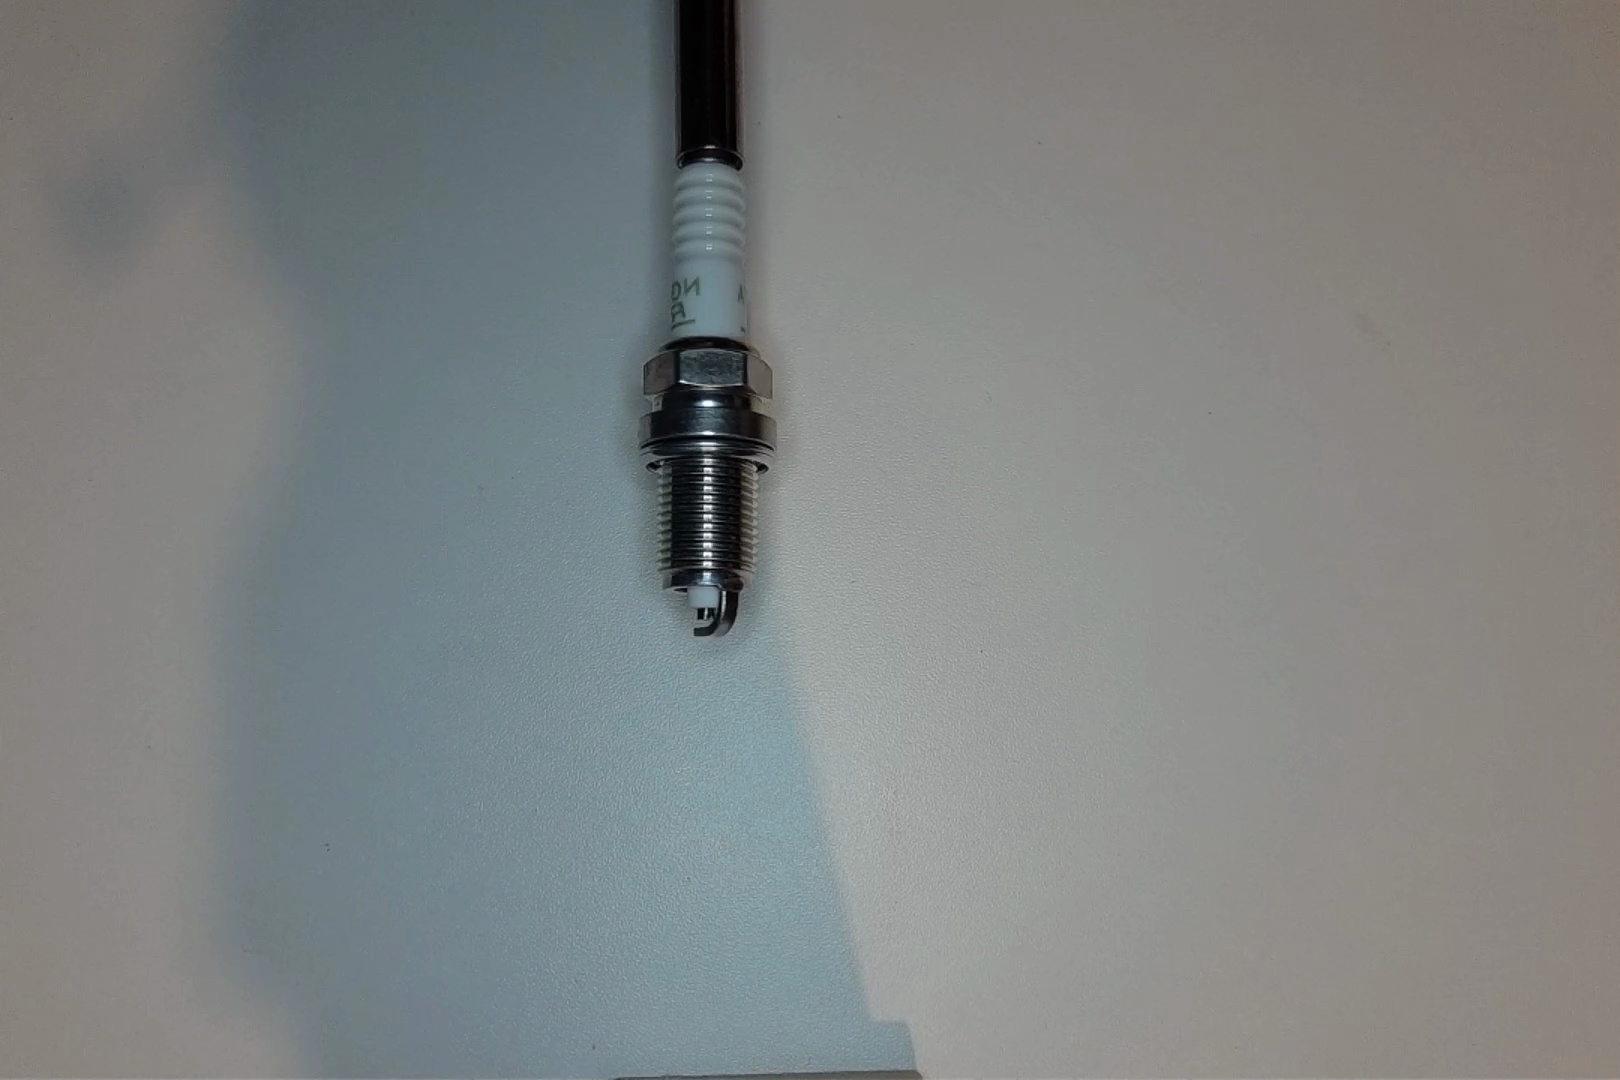
Label: no anomaly